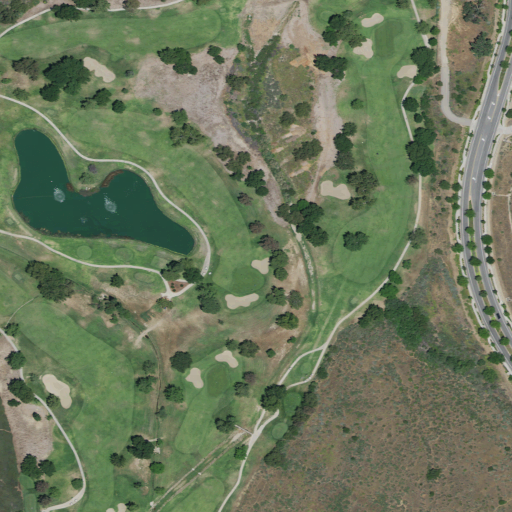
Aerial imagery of valley in California named Las Llajas Canyon containing open development, shrub, grassland, low intensity development, medium intensity development, and high intensity development